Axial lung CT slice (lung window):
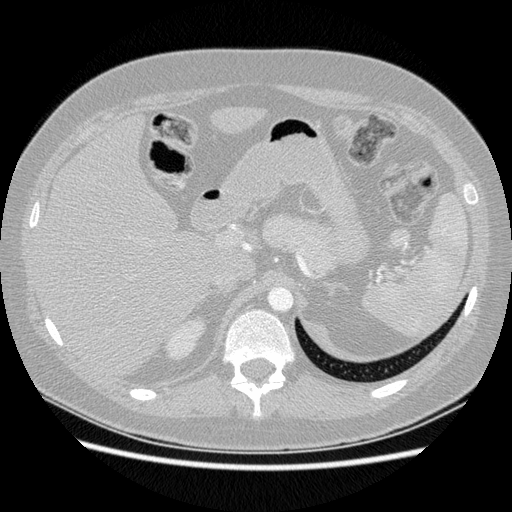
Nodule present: no